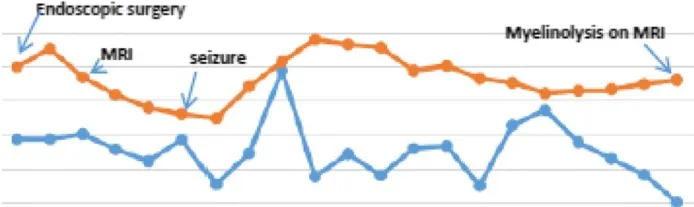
Postoperative fluctuation of serum sodium leves, urine volume and clinical course.
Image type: pathology (immunostaining)